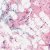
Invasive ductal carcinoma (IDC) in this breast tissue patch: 0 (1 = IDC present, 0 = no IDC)